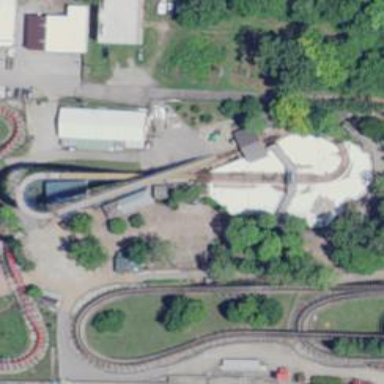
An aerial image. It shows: Thrilling roller coaster attraction.